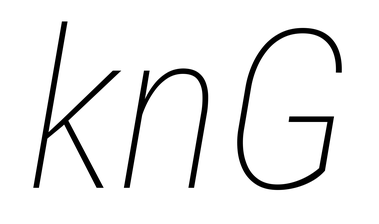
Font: Roboto-Italic_Condensed_Thin_Italic